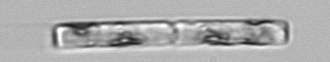
Label: Guinardia_delicatula